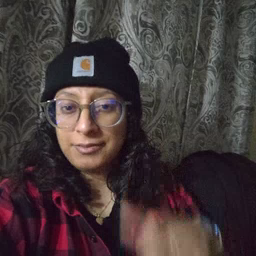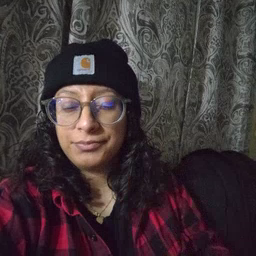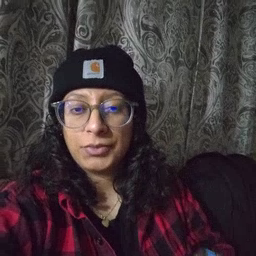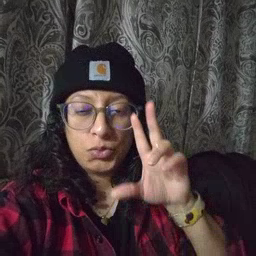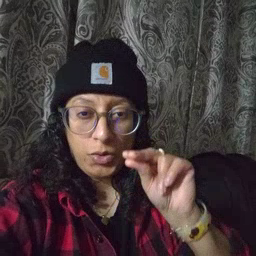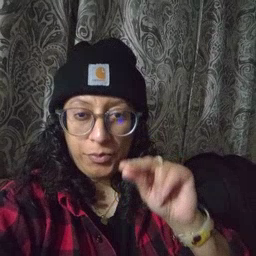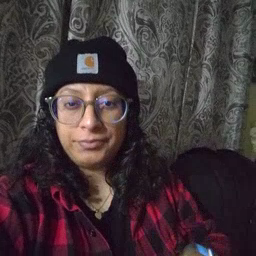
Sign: no